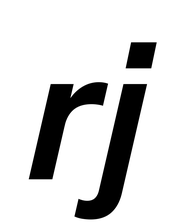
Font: InstrumentSans-Italic_SemiBold_Italic